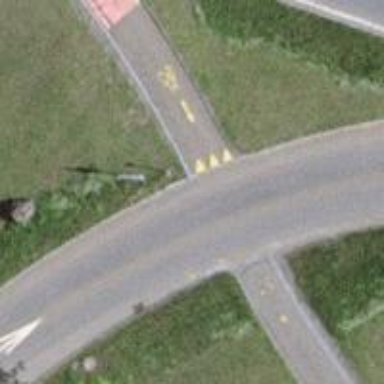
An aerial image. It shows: Cycleway.